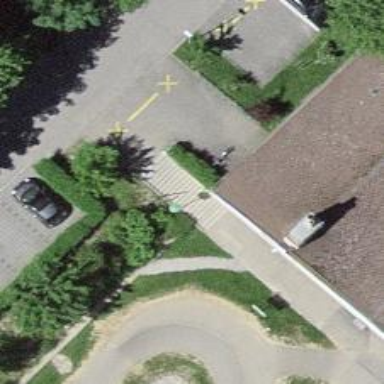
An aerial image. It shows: Set of concrete steps.